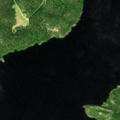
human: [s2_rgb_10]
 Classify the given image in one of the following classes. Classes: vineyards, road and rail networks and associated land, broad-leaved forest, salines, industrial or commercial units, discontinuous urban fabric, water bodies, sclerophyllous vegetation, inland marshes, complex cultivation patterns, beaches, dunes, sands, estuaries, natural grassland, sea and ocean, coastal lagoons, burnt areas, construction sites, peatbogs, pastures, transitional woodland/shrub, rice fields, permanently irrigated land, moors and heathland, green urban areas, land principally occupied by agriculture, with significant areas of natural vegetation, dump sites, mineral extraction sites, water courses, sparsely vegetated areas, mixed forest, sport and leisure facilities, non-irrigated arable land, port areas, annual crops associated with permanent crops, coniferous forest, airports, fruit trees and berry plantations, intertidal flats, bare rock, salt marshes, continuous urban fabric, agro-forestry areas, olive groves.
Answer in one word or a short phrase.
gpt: coniferous forest, mixed forest, water bodies